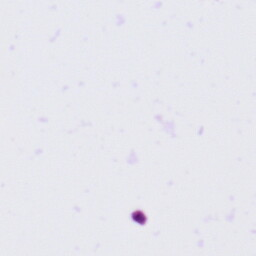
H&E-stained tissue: Tonsil